Question: please provide me the possibility of my issue.
Can we customize the push notification alertview like below screenshot:
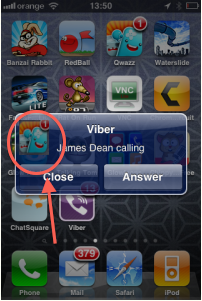
Answer: No you may only provide text and the ability to play a sound that is bundled with your app.